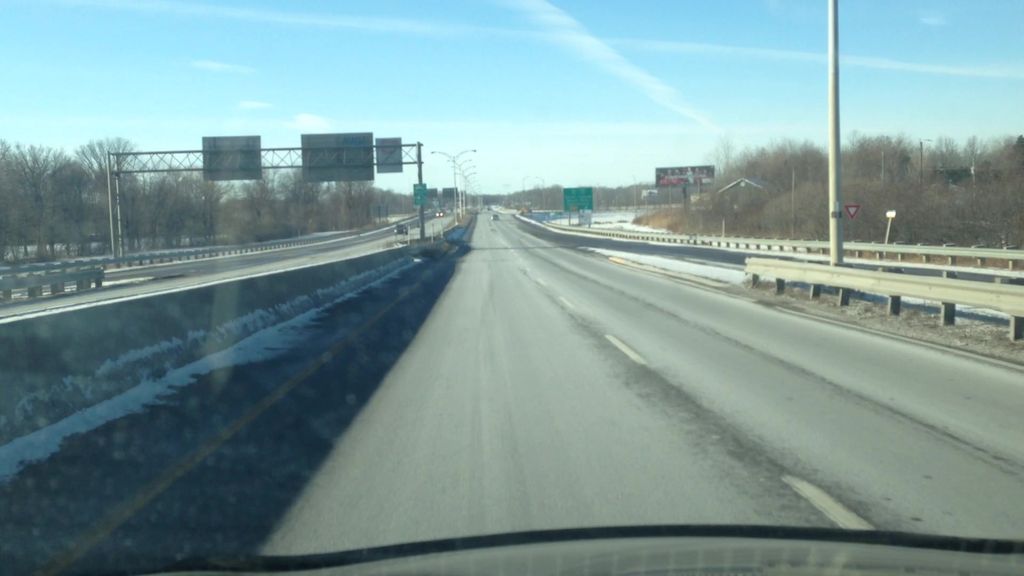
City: montreal